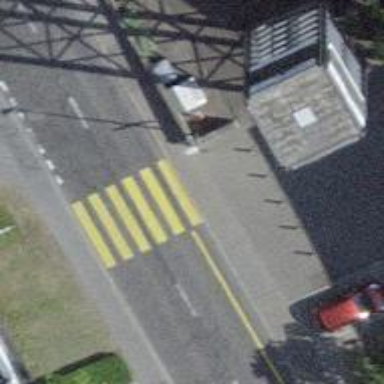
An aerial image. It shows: Kerb serving as barrier.